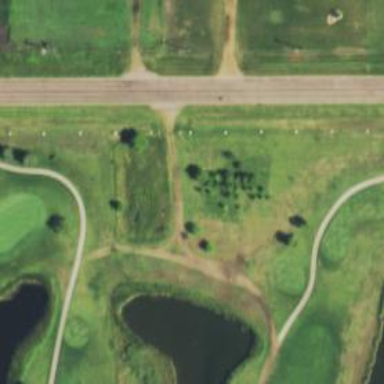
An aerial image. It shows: Driveway serving as golf cart path.